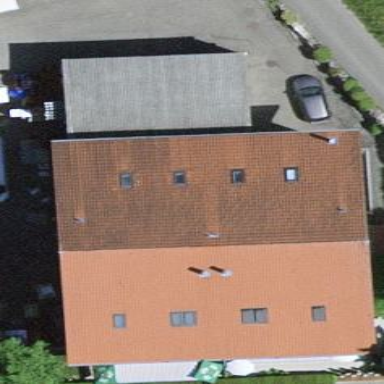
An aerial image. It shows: Building.